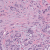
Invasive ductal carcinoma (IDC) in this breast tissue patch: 1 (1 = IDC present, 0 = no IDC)